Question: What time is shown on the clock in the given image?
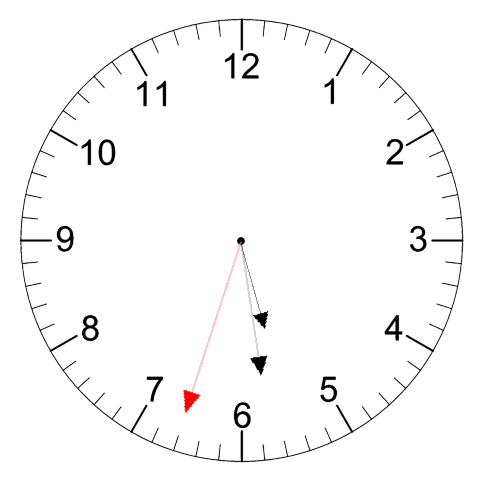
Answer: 05:28:33